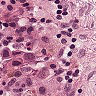
Metastatic tissue present: yes